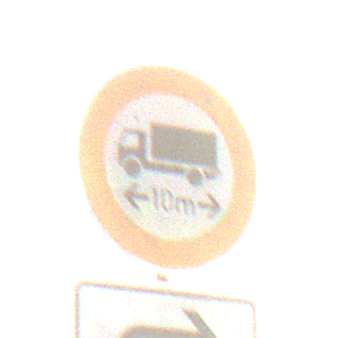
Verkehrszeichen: TatsaechlicheLaenge
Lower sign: RichtungsangabeDurchPfeile5
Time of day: SunriseSunset
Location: Outdoor (Nature)
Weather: PartlyCloudy
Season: NotSpecified
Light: Natural